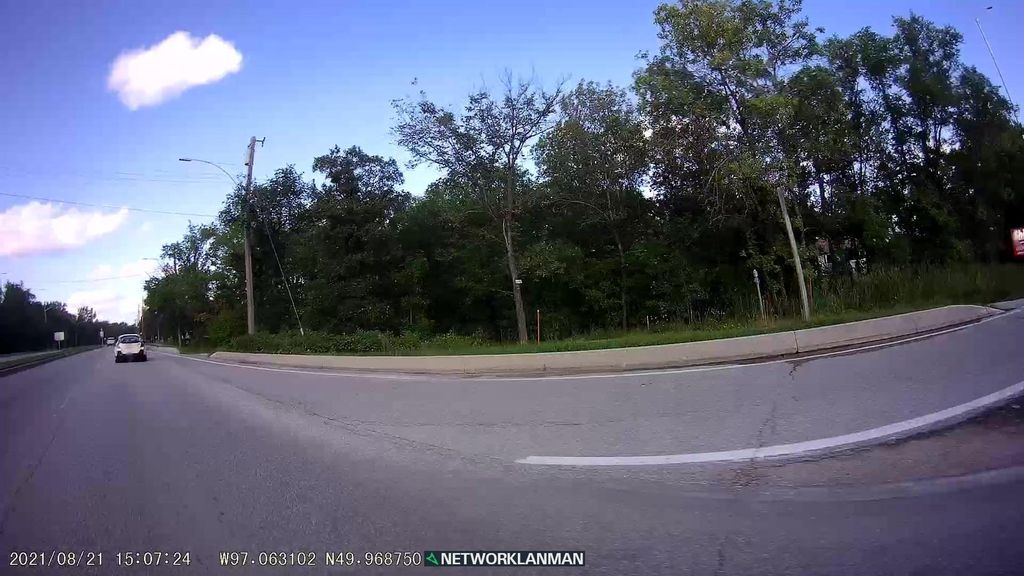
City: winnipeg